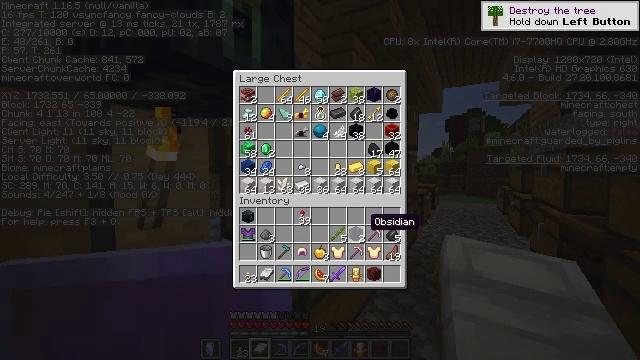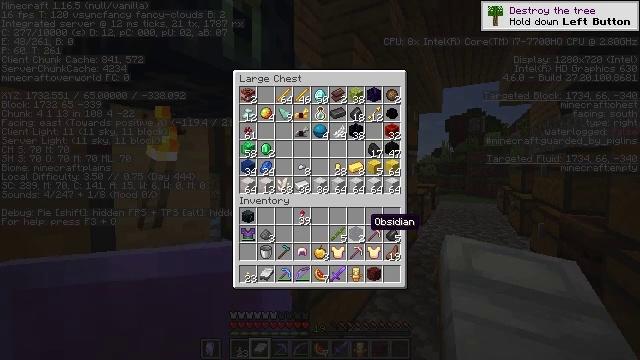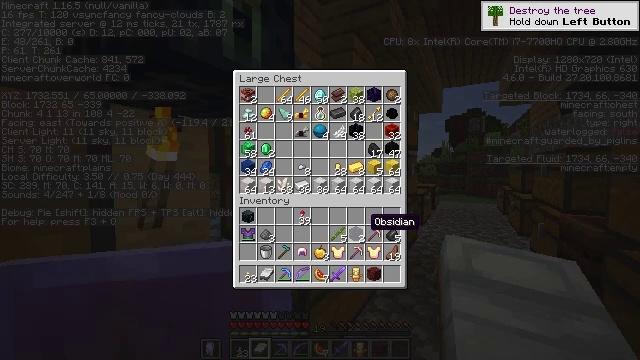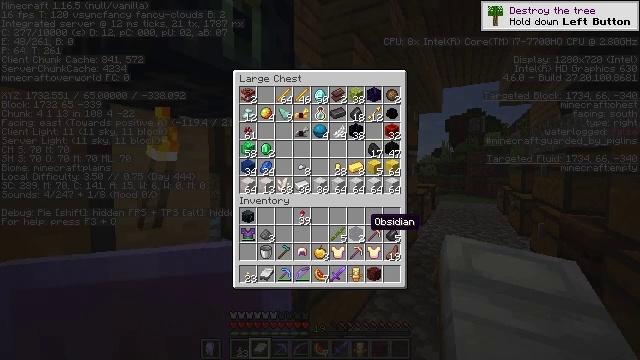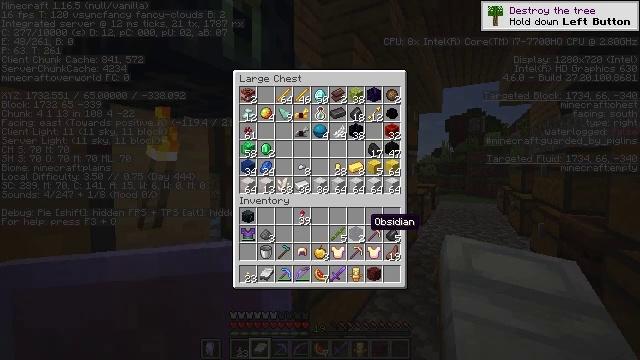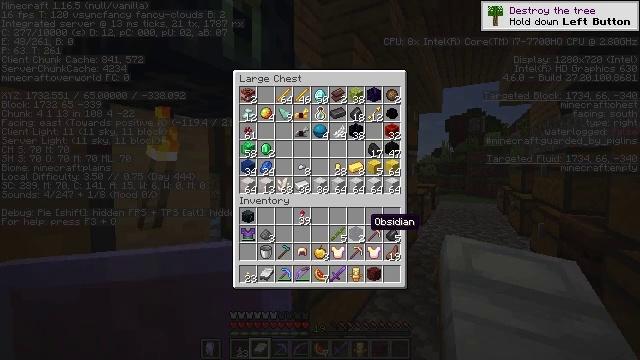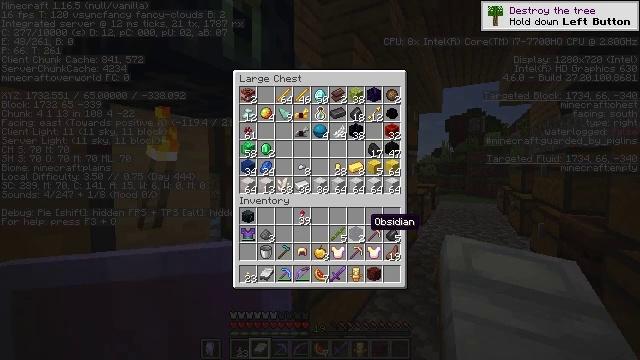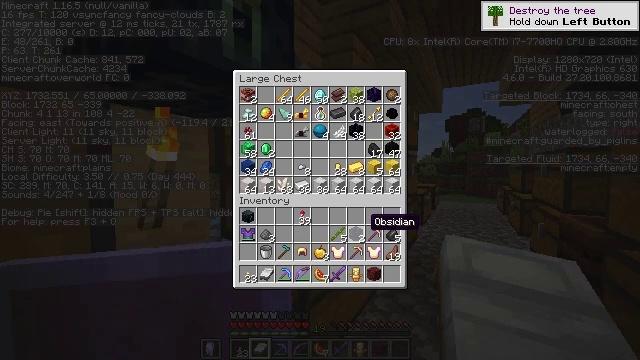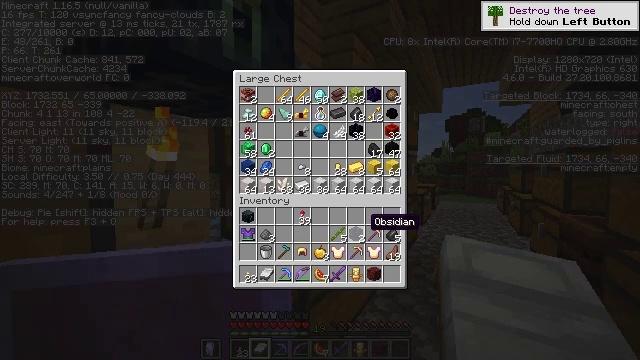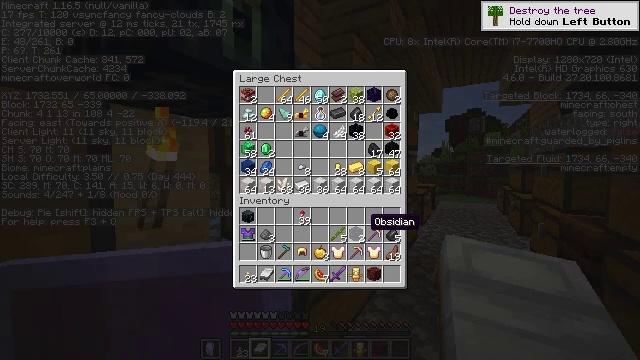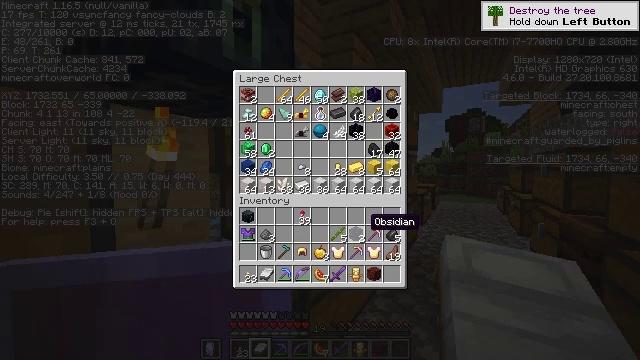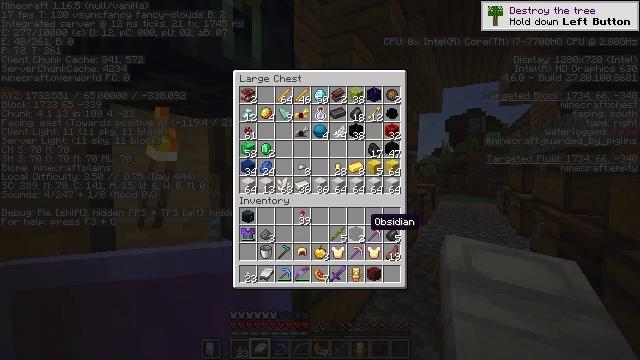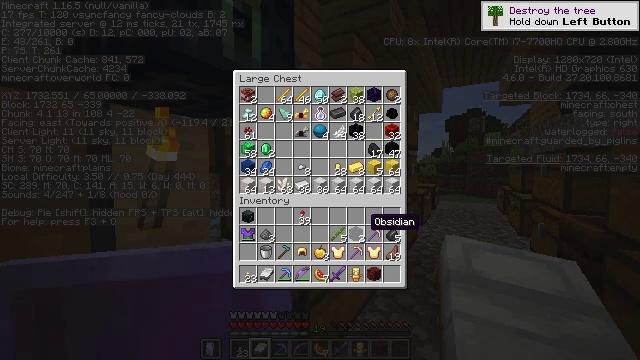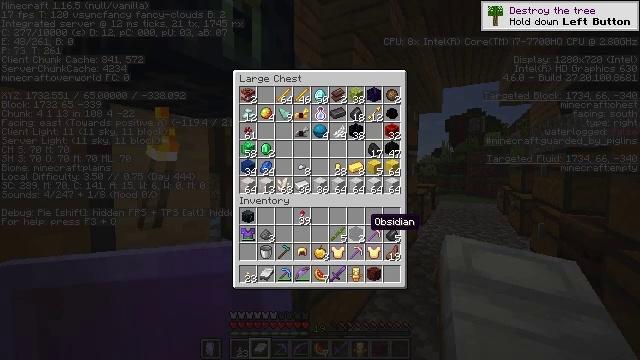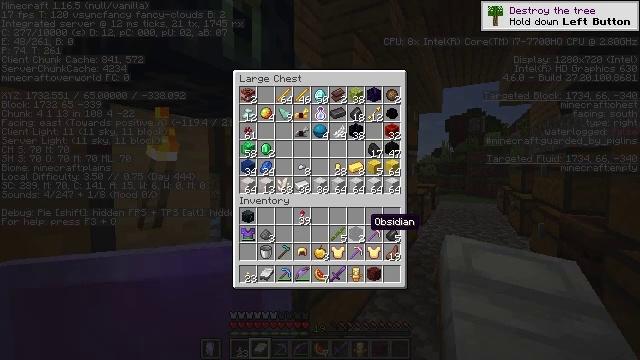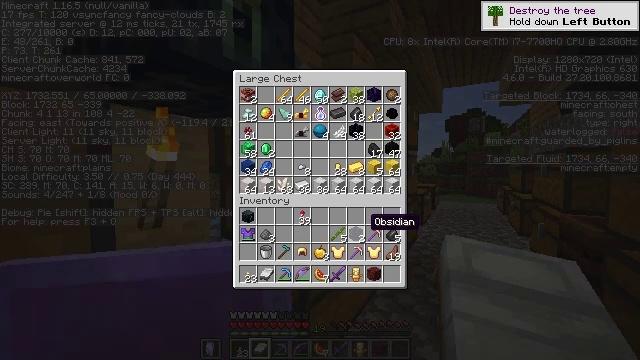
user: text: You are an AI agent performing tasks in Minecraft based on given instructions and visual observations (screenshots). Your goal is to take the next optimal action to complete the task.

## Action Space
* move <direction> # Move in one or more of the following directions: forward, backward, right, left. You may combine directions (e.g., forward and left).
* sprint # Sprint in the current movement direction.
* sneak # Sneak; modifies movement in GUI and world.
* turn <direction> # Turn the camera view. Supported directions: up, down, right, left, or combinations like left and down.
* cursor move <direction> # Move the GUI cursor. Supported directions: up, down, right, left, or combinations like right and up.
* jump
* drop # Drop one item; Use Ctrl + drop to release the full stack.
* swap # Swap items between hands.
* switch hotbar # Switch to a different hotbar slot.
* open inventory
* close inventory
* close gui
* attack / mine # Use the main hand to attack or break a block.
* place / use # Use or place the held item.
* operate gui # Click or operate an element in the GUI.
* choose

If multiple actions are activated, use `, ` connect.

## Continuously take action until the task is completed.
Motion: motion action
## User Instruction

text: Make a baked potato using a furnace.
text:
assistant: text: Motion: no_op
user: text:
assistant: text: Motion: no_op
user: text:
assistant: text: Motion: no_op
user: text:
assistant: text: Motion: no_op
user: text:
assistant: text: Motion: no_op
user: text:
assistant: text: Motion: no_op
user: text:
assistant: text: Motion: no_op
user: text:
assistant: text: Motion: no_op
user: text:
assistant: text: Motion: no_op
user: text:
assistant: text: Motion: no_op
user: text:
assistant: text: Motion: no_op
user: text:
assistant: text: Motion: no_op
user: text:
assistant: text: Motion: no_op
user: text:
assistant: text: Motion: no_op
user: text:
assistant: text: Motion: no_op
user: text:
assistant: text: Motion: no_op
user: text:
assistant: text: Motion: no_op
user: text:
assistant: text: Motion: no_op
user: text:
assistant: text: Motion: no_op
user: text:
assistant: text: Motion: no_op
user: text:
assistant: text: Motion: no_op
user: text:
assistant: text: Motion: no_op
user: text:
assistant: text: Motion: no_op
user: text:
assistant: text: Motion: no_op
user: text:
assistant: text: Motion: no_op
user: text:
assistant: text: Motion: no_op
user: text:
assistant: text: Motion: no_op
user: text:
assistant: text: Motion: no_op
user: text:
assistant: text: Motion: no_op
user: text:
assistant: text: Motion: no_op